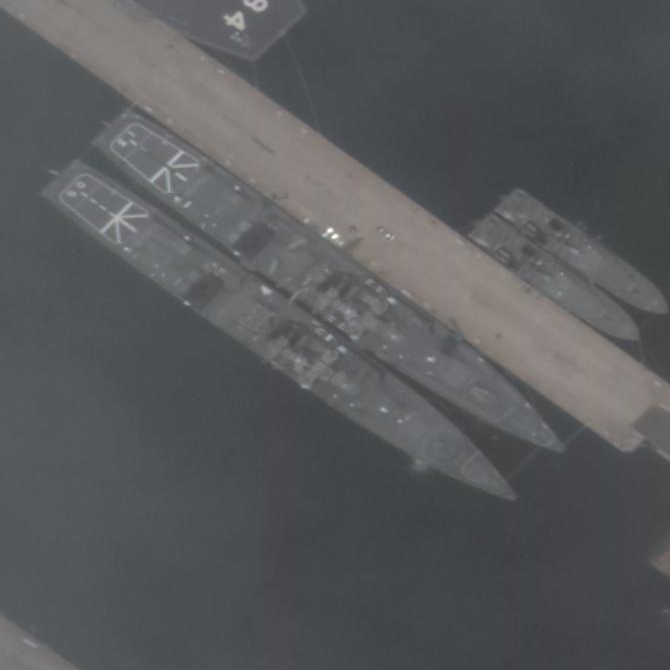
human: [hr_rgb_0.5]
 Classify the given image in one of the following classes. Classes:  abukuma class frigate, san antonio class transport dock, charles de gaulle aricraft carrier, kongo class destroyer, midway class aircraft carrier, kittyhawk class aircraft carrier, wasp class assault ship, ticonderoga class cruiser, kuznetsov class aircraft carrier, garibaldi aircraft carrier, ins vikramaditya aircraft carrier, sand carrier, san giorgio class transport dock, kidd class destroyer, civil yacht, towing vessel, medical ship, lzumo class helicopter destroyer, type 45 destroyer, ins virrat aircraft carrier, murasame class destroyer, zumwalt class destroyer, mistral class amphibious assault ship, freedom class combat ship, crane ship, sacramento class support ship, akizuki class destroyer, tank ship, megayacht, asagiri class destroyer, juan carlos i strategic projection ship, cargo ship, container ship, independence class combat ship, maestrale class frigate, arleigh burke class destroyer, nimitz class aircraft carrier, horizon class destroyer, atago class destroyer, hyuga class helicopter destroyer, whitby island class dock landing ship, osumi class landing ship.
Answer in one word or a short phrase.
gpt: Murasame class destroyer